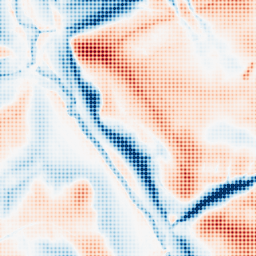
Category: trend_removal
Decomposition family: local_polynomial
Decomposition parameters: window_size: 51
degree: 1
Upsampling method: sinc_blackman
Upsampling parameters: scale: 8
kernel_size: 8
Upsampling scale: 8